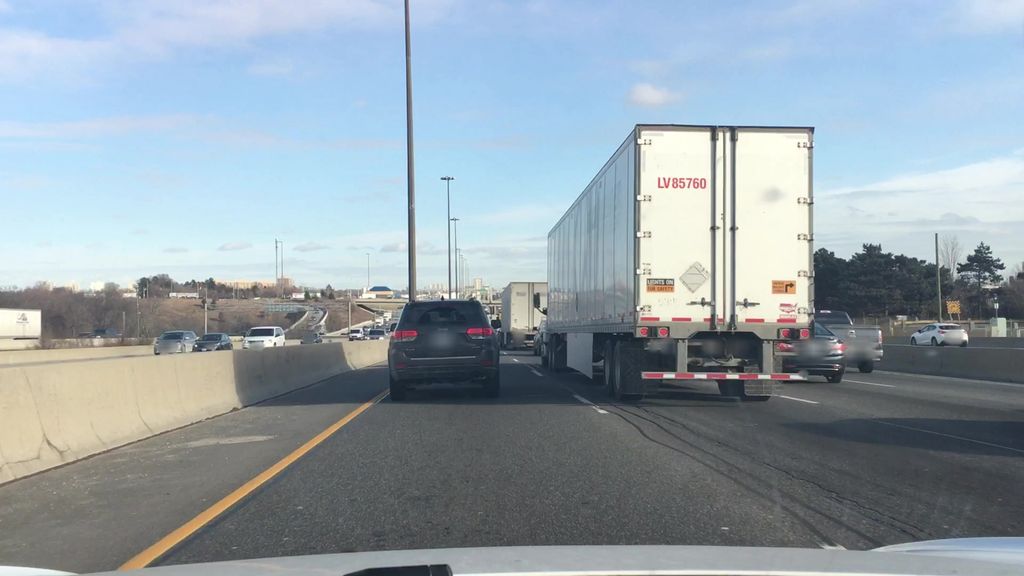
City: toronto